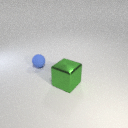
large green metal cube in front of small blue rubber sphere